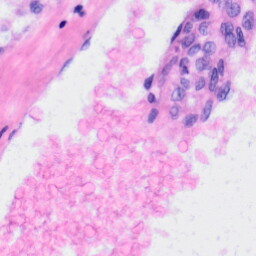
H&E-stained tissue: Liver